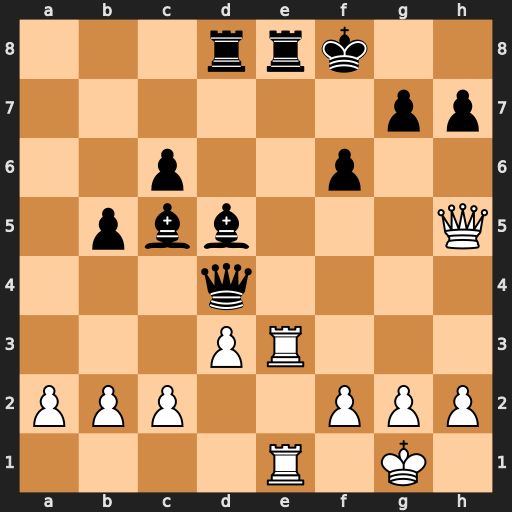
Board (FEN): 3rrk2/6pp/2p2p2/1pbb3Q/3q4/3PR3/PPP2PPP/4R1K1
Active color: w
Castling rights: -
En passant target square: -
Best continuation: Rxe8+ Rxe8 Rxe8#